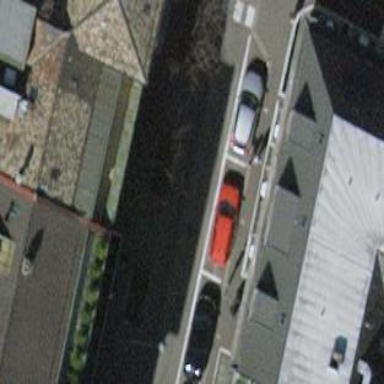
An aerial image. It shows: Parking lane for vehicles.